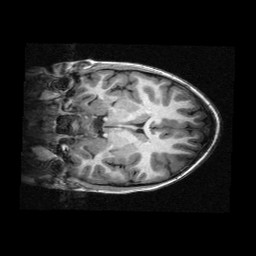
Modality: T1w
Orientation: coronal
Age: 11
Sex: female
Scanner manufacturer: siemens
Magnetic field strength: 3 T
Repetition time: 2.3 s
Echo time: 0.00336 s